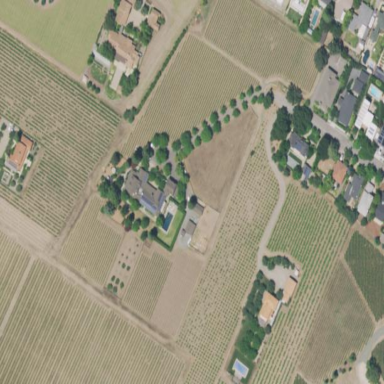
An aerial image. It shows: Vineyard with grape crops.